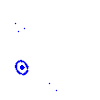
Particle: electron